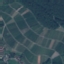
Land use / land cover class: PermanentCrop